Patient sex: F
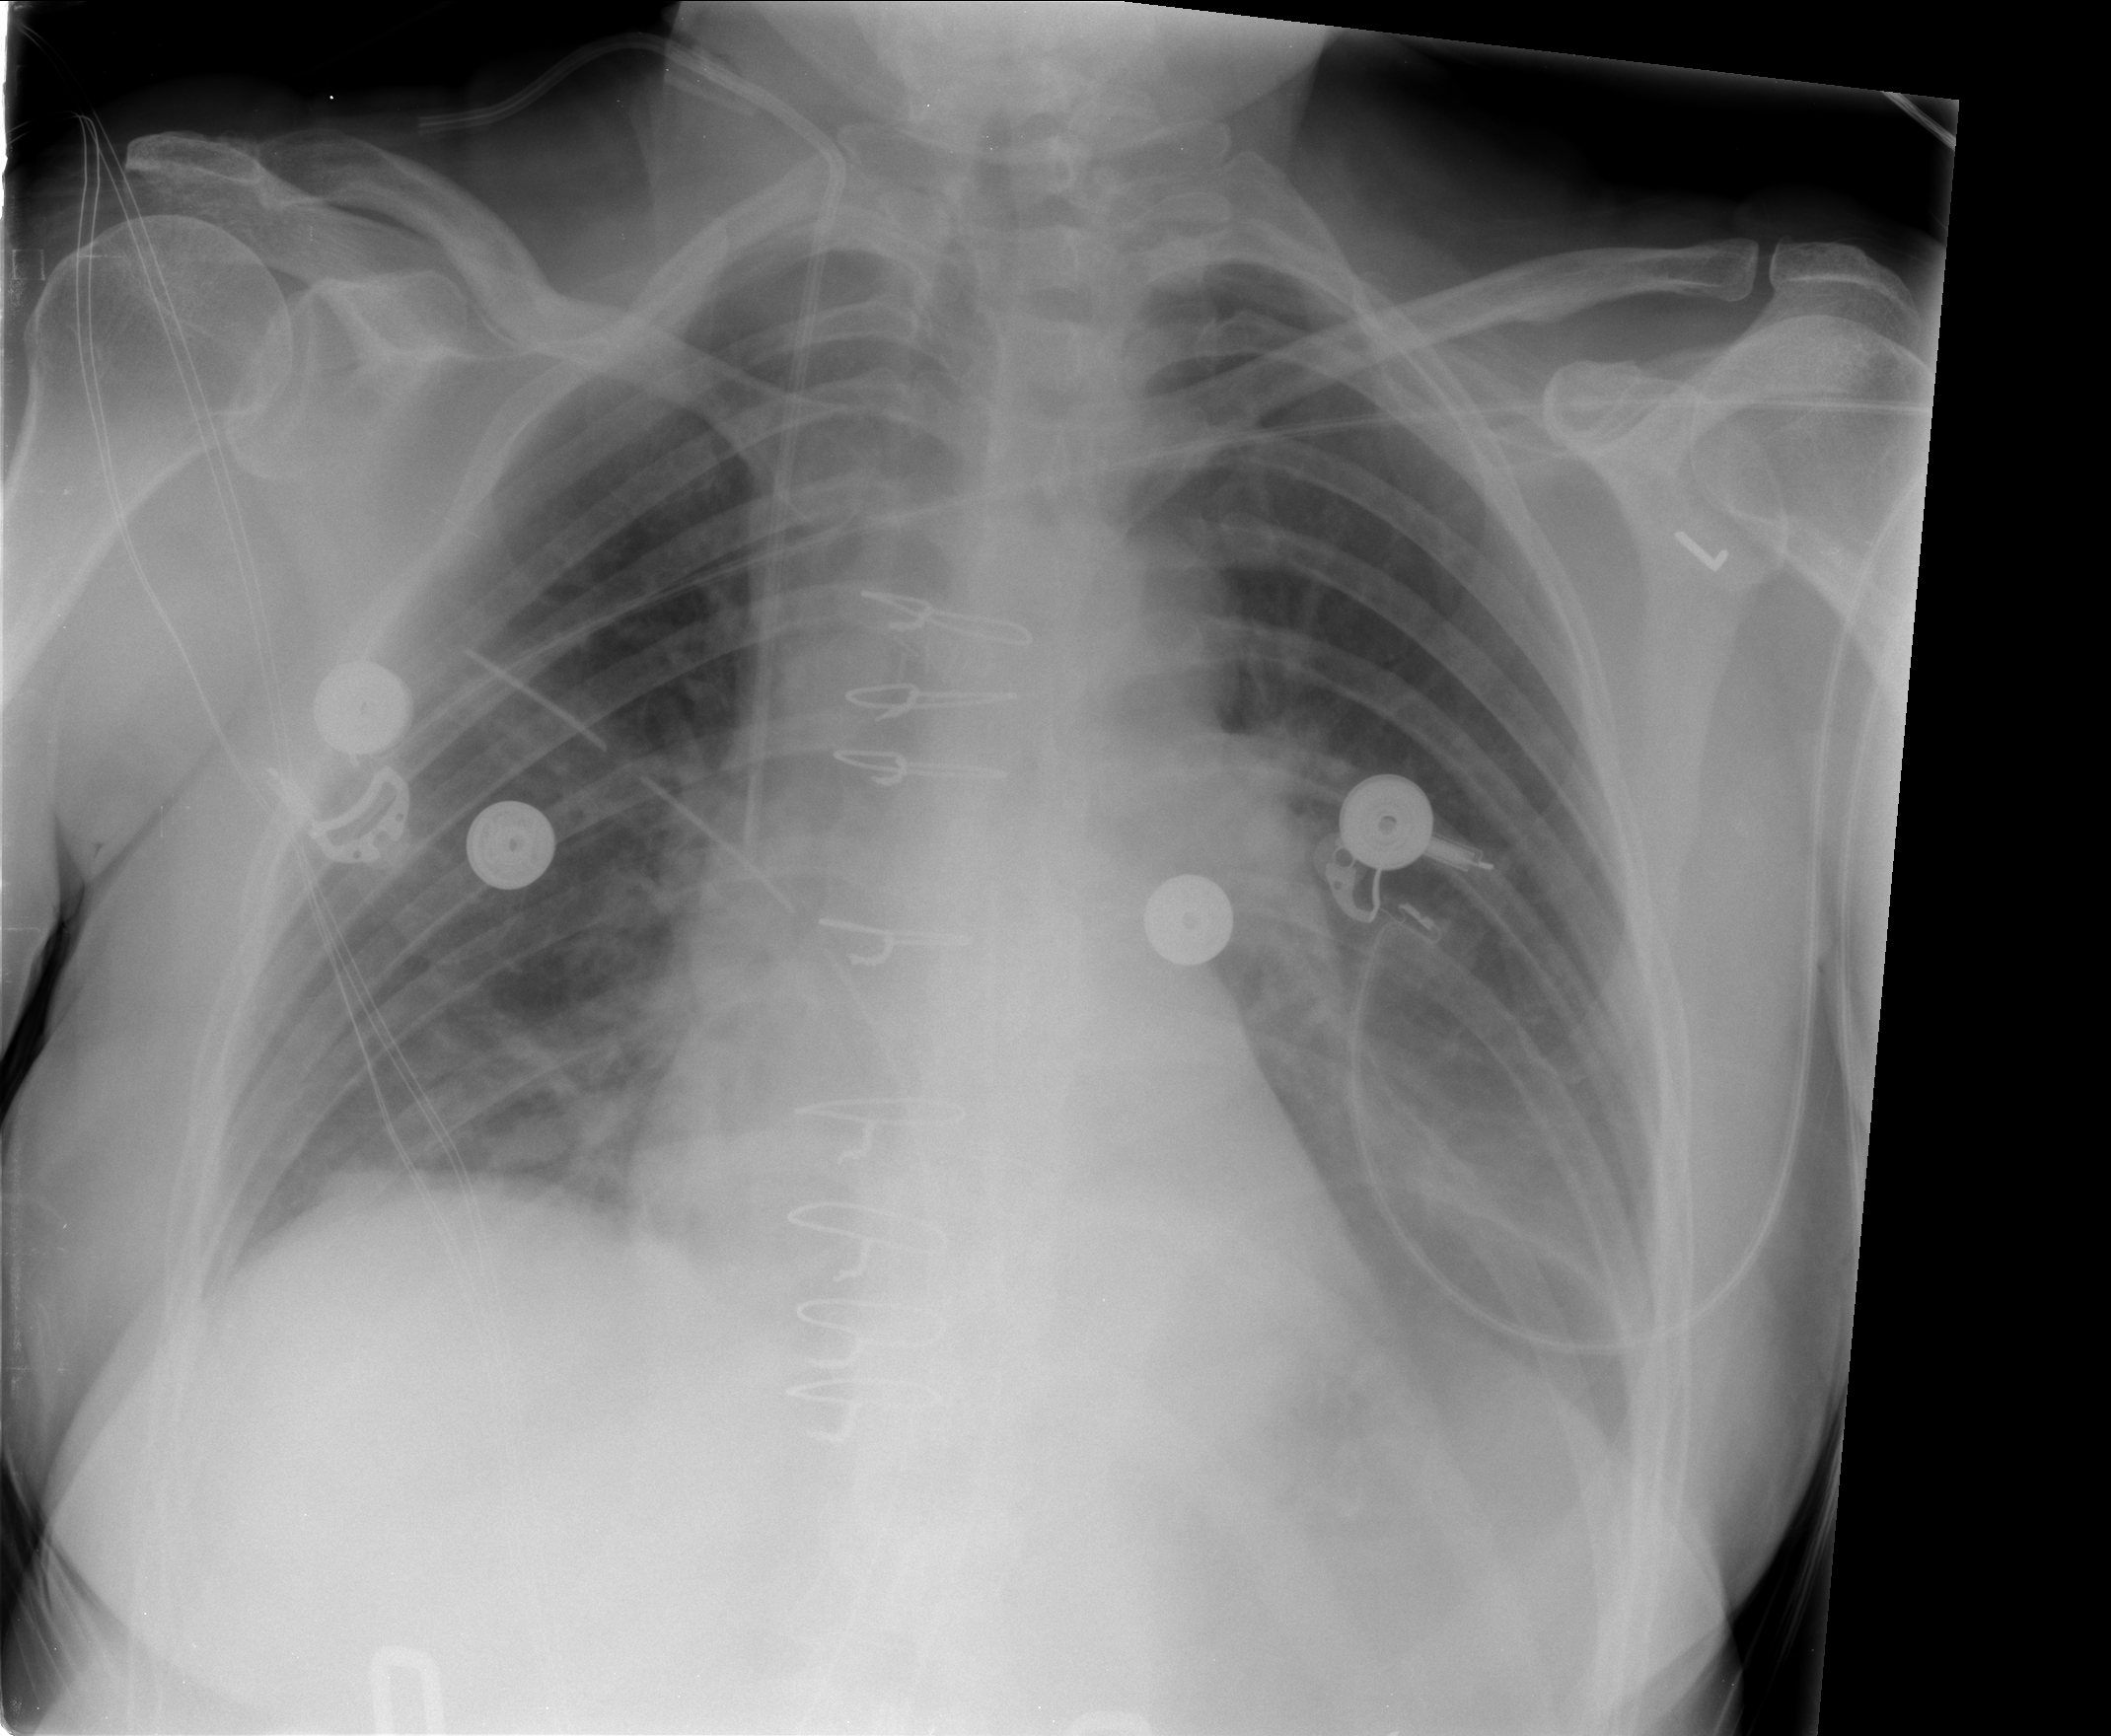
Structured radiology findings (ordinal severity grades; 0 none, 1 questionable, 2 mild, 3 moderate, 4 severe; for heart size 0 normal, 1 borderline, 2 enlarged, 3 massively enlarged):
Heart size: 0
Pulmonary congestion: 0
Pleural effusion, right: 0
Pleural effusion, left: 1
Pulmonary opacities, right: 0
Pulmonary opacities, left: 0
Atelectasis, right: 2
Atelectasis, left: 2